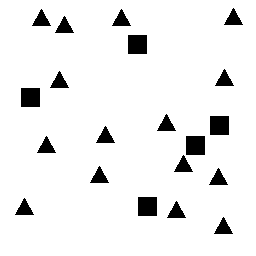
Squares: 5
Triangles: 15
Stars: 0
Total shapes: 20